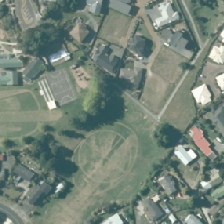
Land cover: urban_parkland